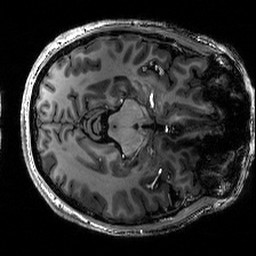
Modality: T1w
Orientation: axial
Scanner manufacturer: siemens
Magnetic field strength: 6.98 T
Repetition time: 2.5 s
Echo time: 0.00288 s